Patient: sex M, age 61
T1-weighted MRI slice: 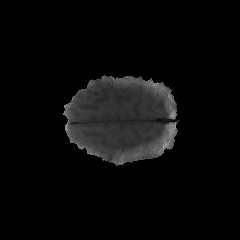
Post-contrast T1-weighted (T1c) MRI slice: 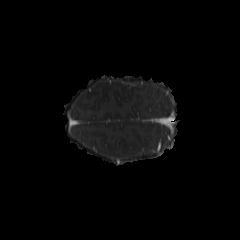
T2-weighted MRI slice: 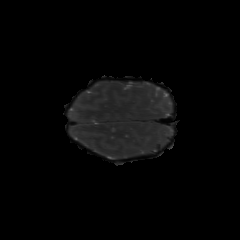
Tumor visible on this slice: no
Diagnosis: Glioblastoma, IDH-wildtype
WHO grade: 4